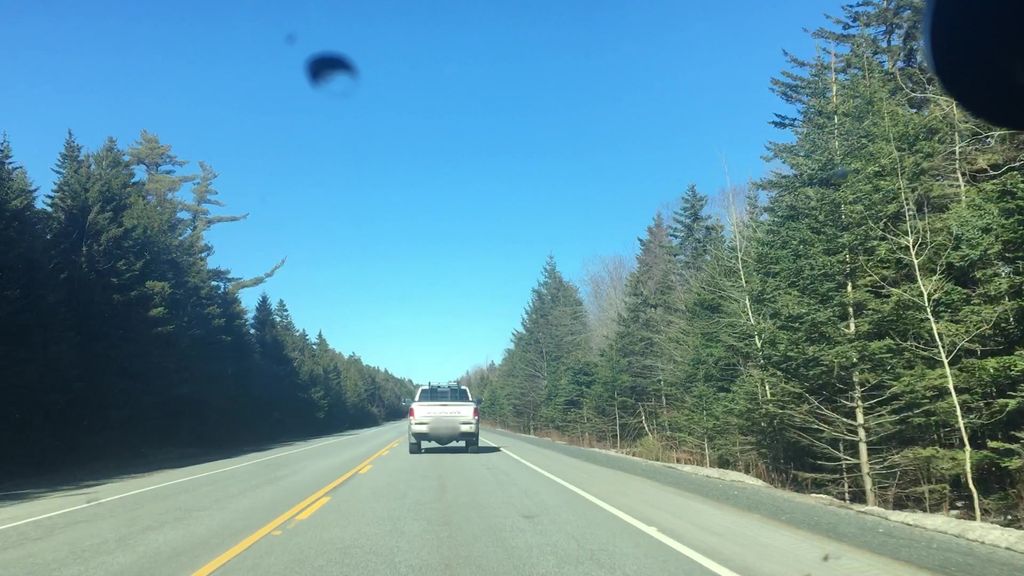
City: halifax